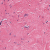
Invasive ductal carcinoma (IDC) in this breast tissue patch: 0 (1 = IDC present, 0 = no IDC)